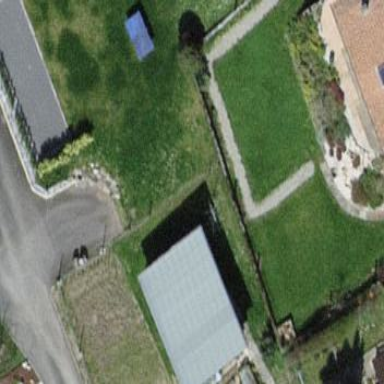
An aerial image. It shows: Shed.